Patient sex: M
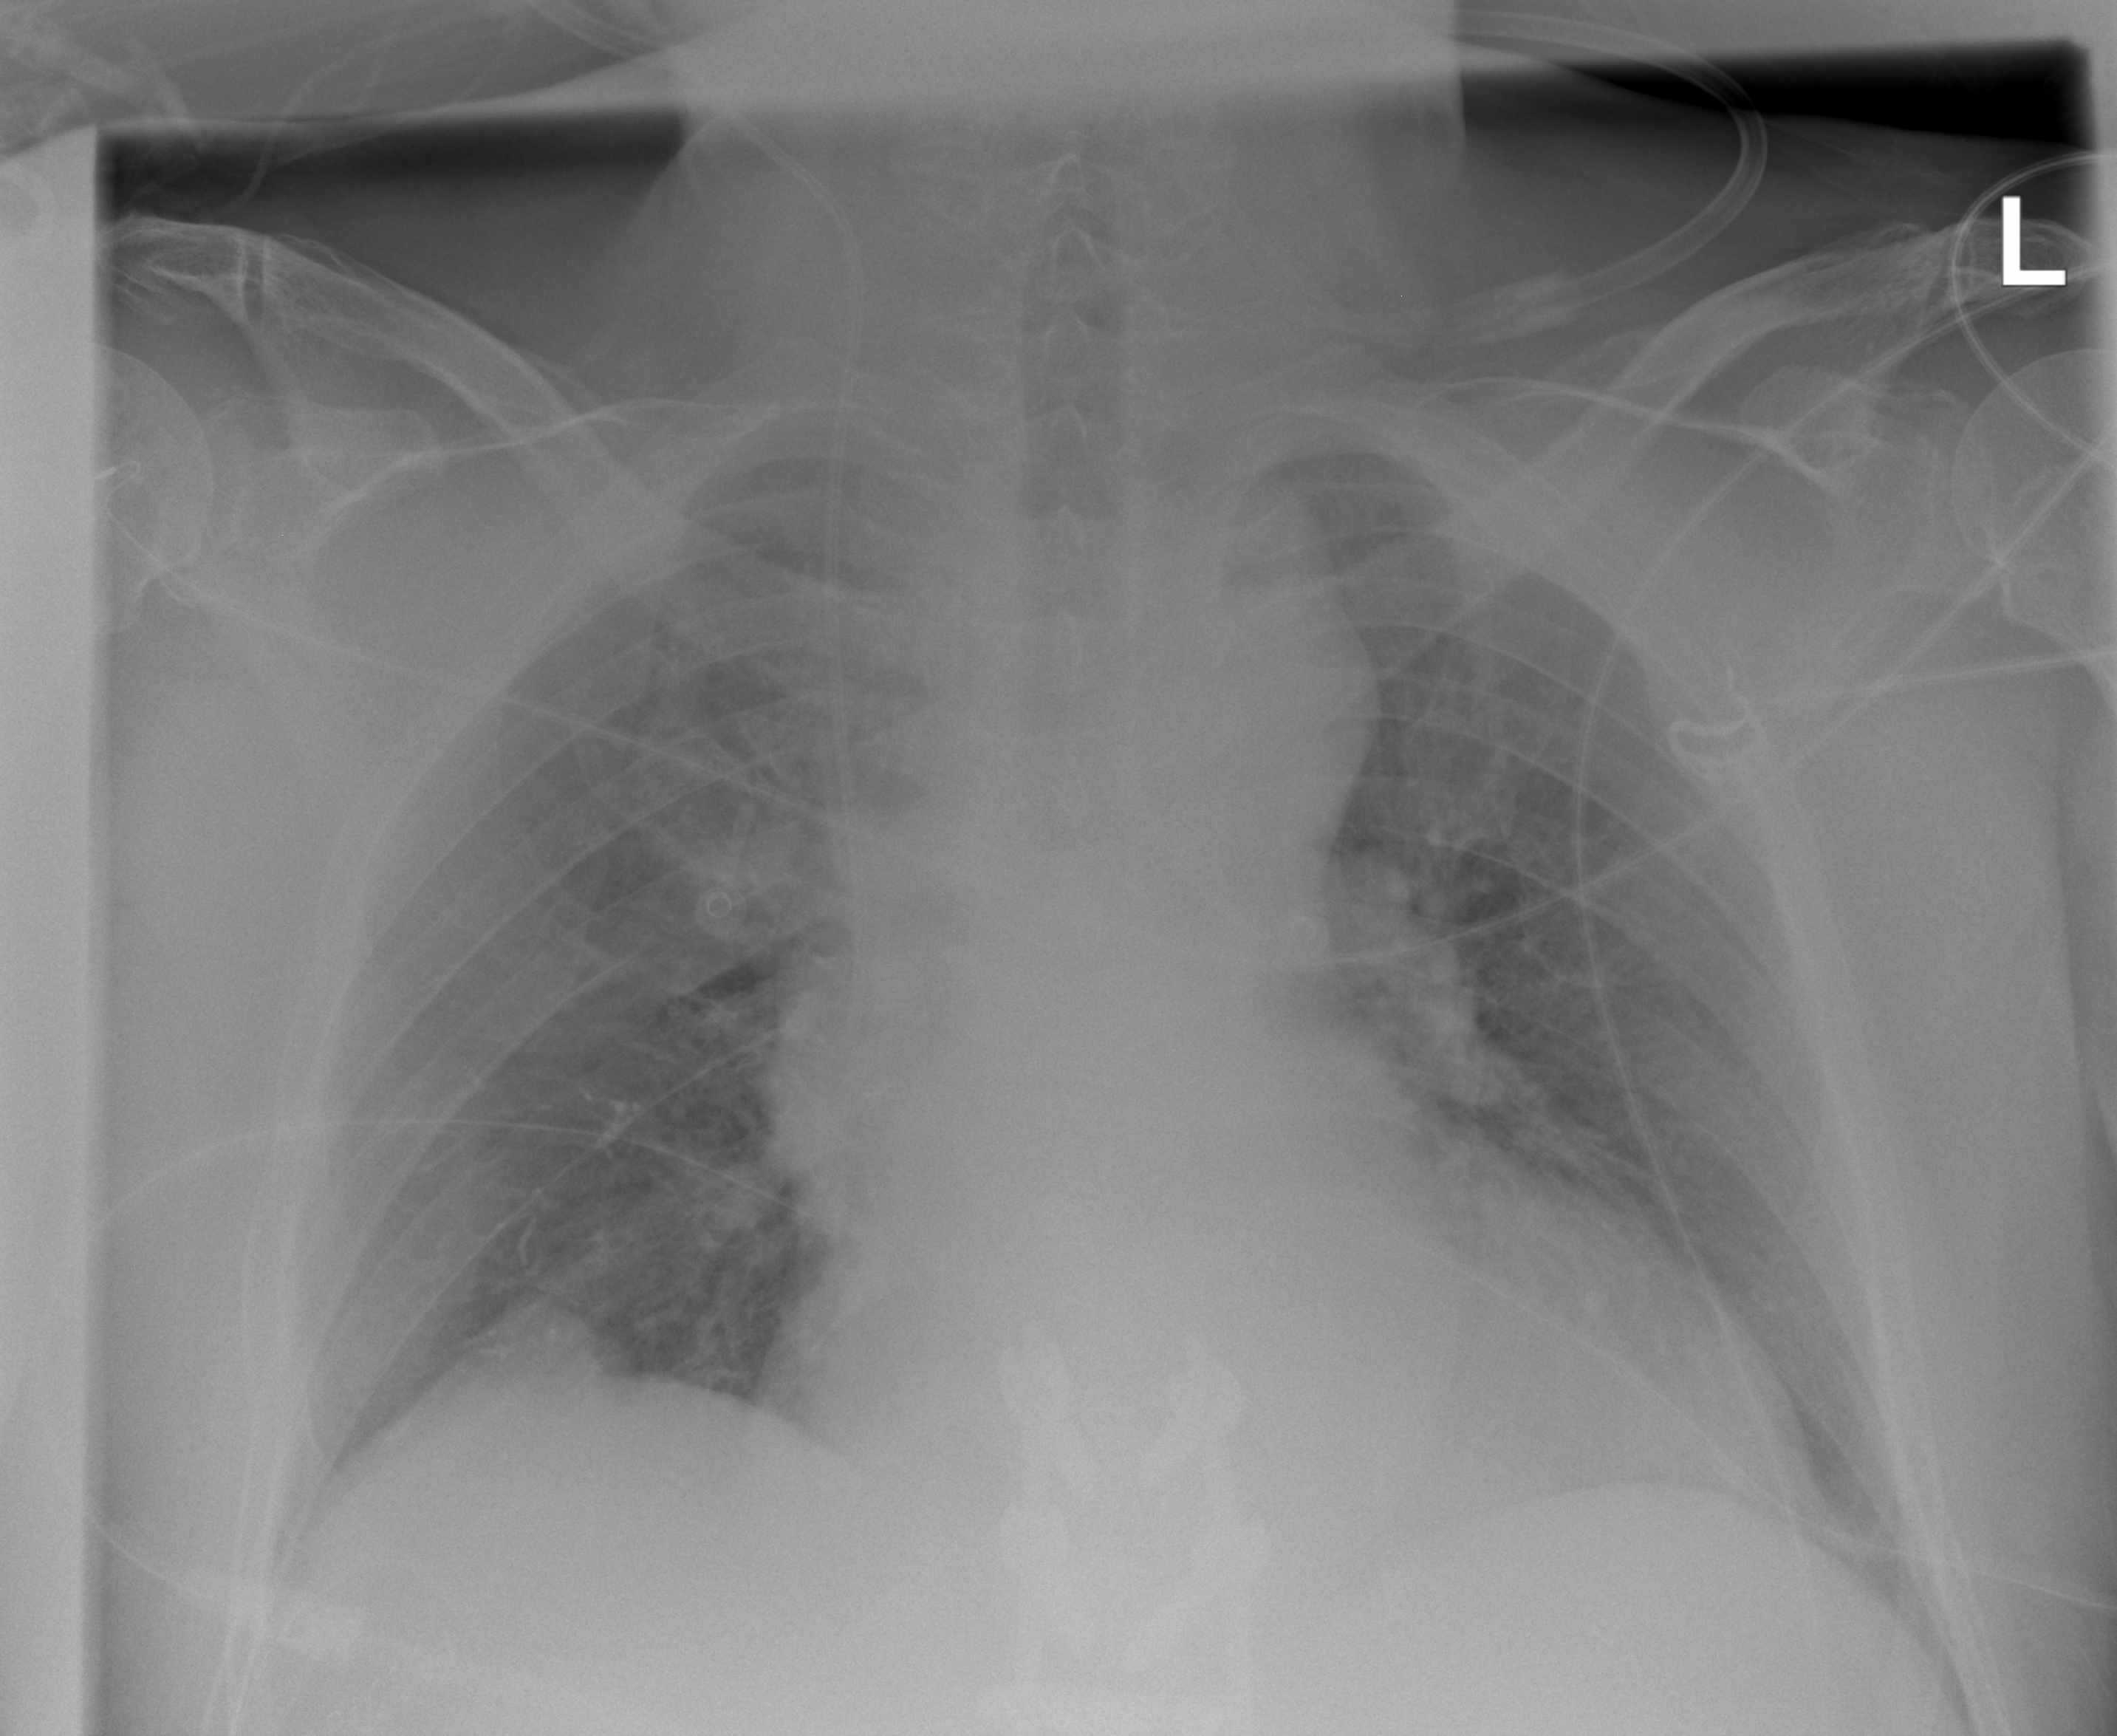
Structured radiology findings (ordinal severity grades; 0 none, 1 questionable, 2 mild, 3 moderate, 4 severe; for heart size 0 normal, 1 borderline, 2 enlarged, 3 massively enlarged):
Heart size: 0
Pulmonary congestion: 0
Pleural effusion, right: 2
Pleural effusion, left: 0
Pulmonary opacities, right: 0
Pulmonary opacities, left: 0
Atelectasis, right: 1
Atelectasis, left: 1